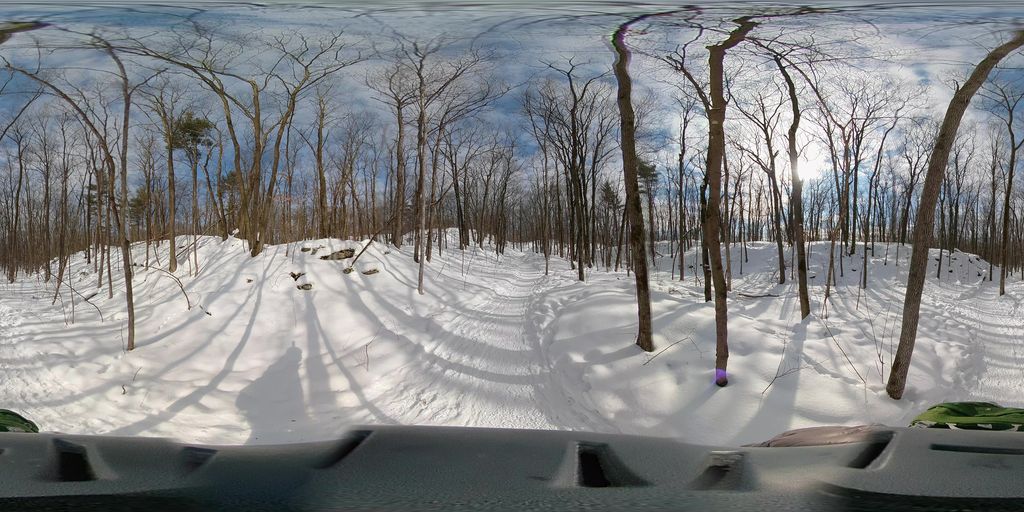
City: ottawa-gatineau